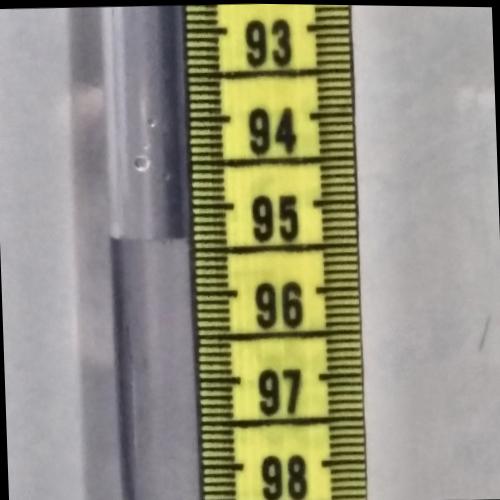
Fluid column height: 95.4 cm